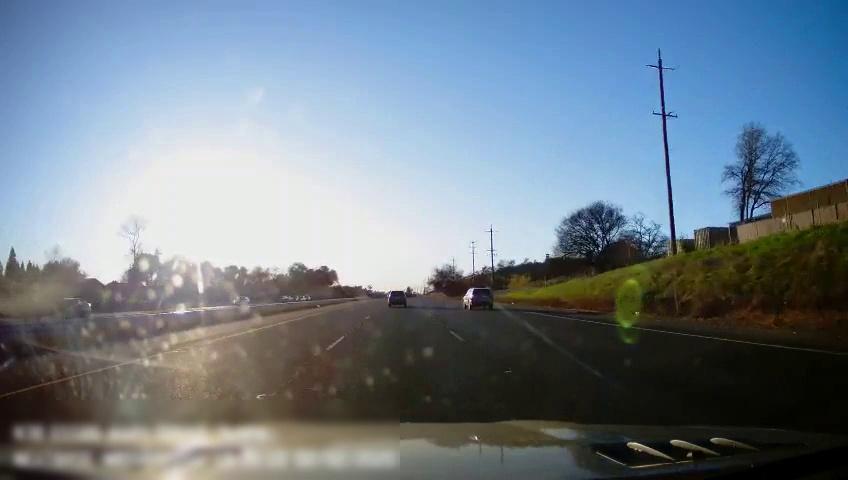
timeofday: Day
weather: Sunny
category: Drivable Space
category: Drivable Space
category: Vehicles | Car
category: Vehicles | Car
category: Vehicles | Car
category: Vehicles | Car
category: Lanes | Alternate Lane
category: Lanes | Current Lane
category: Lanes | Current Lane
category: Lanes | Alternate Lane